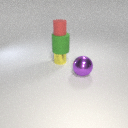
small yellow metal cylinder to the left of large purple metal sphere